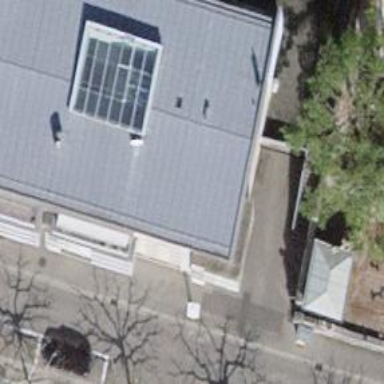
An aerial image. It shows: Healthcare clinic.